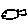
Label: fish